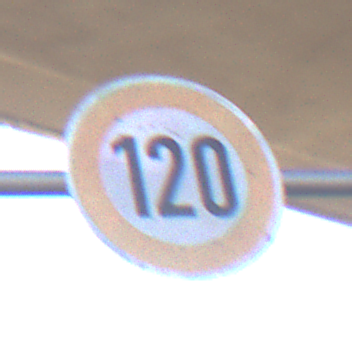
Verkehrszeichen: Geschwindigkeit120
Umgebung: Roofed, Underpass
Tageszeit: Midday
Wetter: Clear
Licht: Natural
Jahreszeit: NotSpecified
Kontrast: LowContrast